Question: This is my first time trying panda and I can not understand any of the documentation or other similar questions. I am trying to fetch data from the live market.
imports here:
'''
import pandas as pd
from pandas_datareader import data, wb
import datetime
'''
then the base code:
'''
start = pd.to_datetime('2020-02-04')
end = pd.to_datetime('today')
tesla_df = data.DataReader('TSLA', 'yahoo', start , end)
print(tesla_df)
'''

sorry if this has been done to death but i'm just really confused on how to get a specific value (e.g. the Close column for the most recent date)
any help would be appreciated.
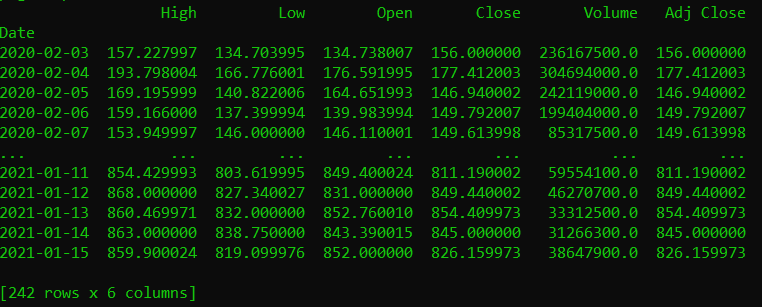
Answer: If you want the 5 most recent dates:
'''
tesla_df.sort_index()['Close'].tail(5)
'''
If you want the latest date:
'''
tesla_df.sort_index()['Close'].tail(1)
'''